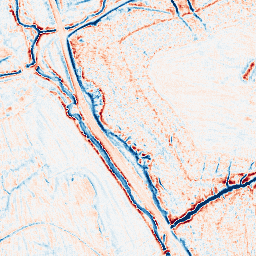
Category: classical
Decomposition family: gaussian
Decomposition parameters: sigma: 2
Upsampling method: fft_zeropad
Upsampling parameters: scale: 2
Upsampling scale: 2